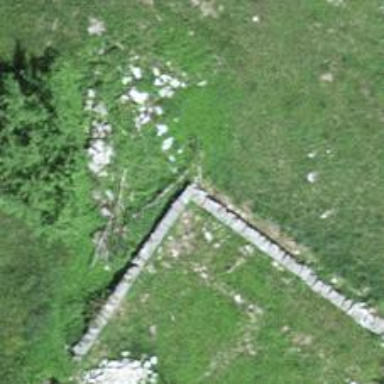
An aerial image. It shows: Dry stone wall barrier.